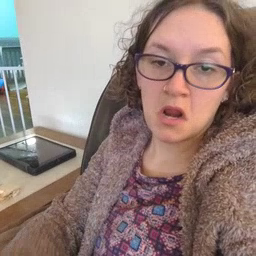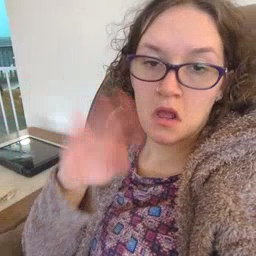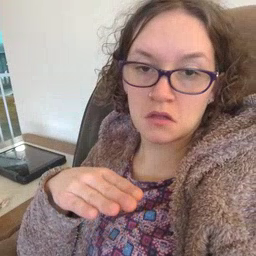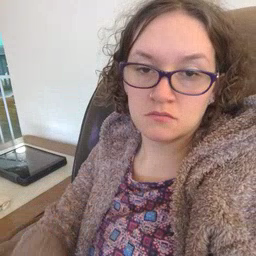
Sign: on